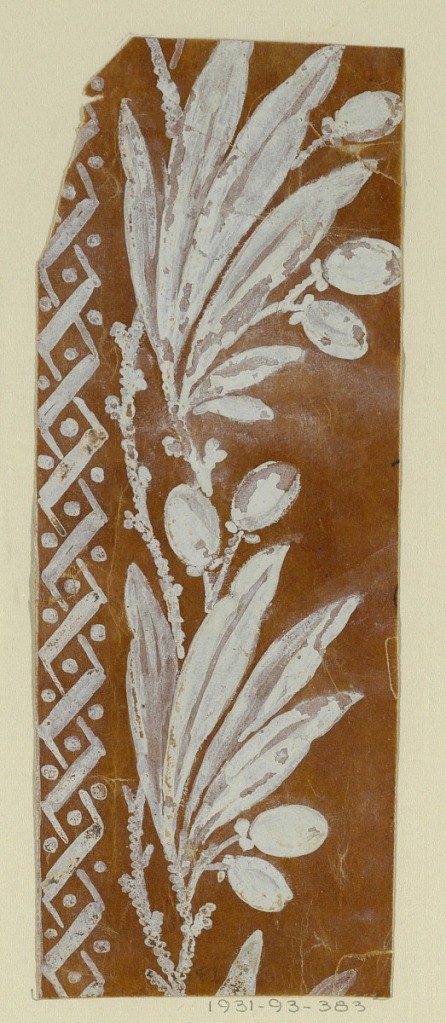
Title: Floral field and border
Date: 1780–1815
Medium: White on glazed paper
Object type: Drawing
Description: Vertical rectangle. Two repeats composed of spear-shaped leaves and berries on knobby branches. At left, a vertical border with an interlocking zig-zag repeat with balls in the interstices.